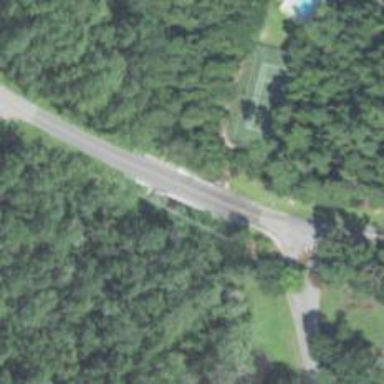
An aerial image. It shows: Tertiary road with bridge.